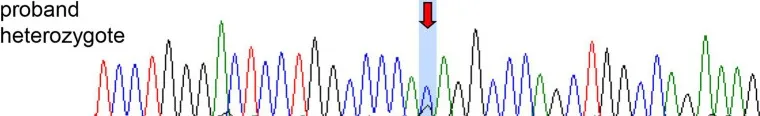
Sanger sequencing of the COL4A1 gene of the patient and his parents. The patient.
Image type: chart (chart)